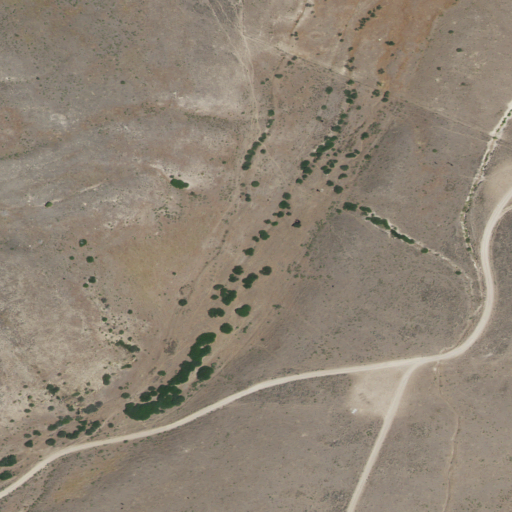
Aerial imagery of valley in Idaho named Buckhorn Canyon containing grassland, open development, and low intensity development